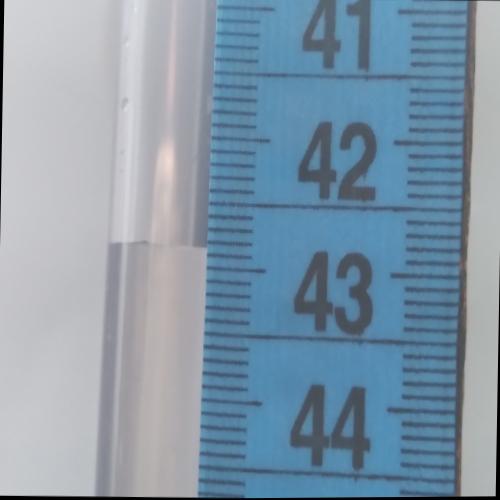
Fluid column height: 42.8 cm